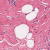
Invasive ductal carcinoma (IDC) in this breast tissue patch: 0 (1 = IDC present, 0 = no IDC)